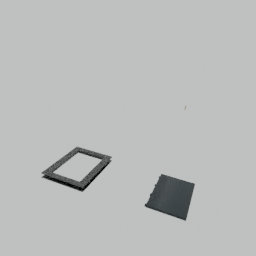
Label: mechanical